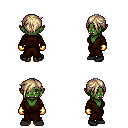
a pixel art fantasy rpg character, female body template, orc, green skin, brown robe, teal pants, white blonde pixie cut hairstyle, gold gloves, black shoes, four views (front, back, left, right), 2x2 character sprite sheet, small pixel art, hard edges, no anti-aliasing